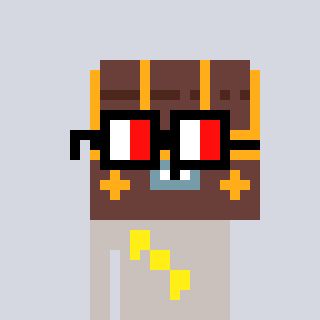
a pixel art character with square glasses with black frames and red eyes, a treasure chest-shaped head and a foggrey-colored body on a cool background